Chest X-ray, PA view. Patient: 41 years old, sex F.
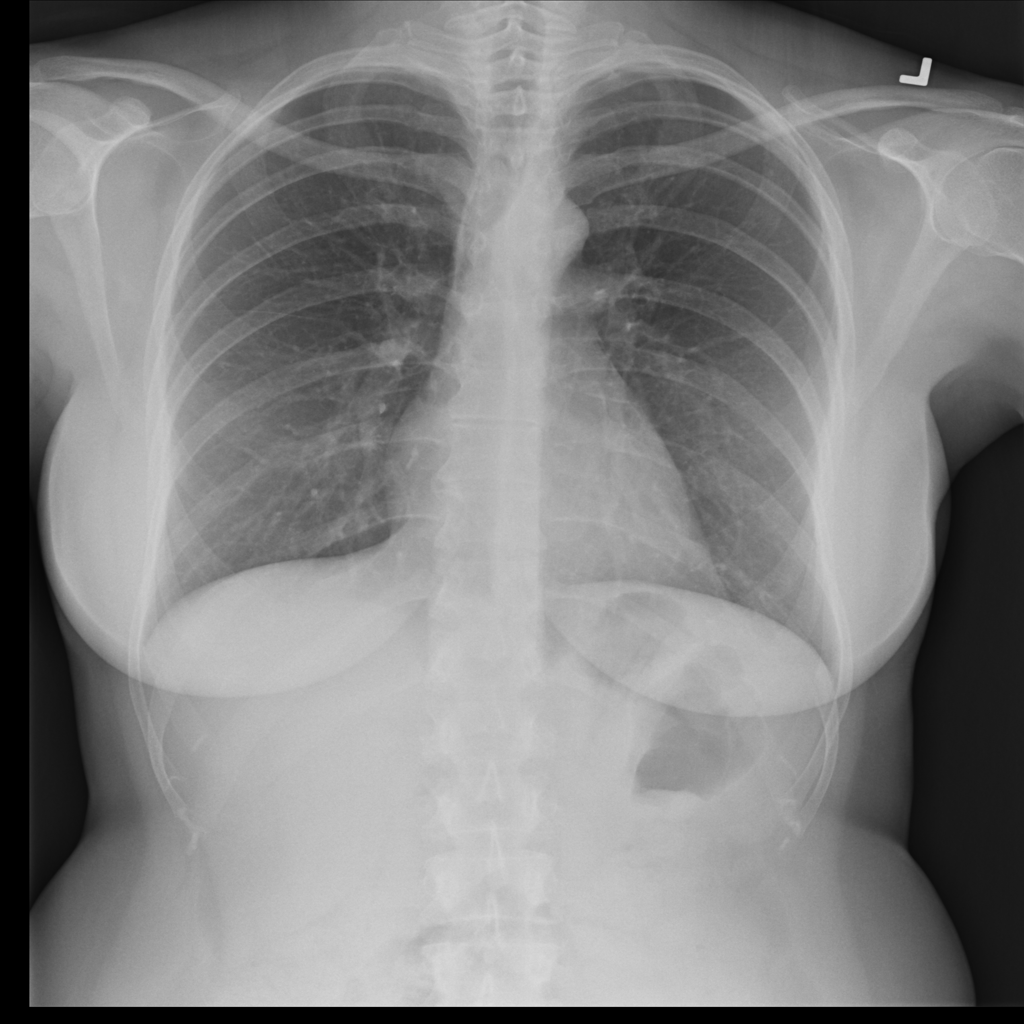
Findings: No Finding